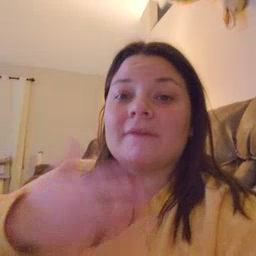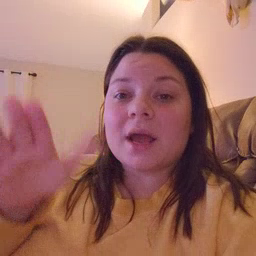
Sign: flag